Question: I need to see my Nexus 7 on the adb devices list.
Although I enable the "" USB debugging "" on the device, but when I try to see the "" adb devices "", then no device is attached?

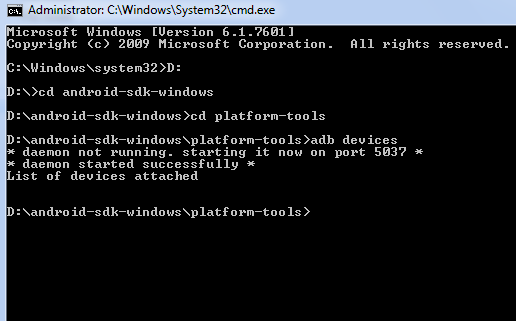
Answer: 1. First you have to download Google USB Driver
2. Connect your Android-powered device to your computer's USB port.
3. Right-click on Computer from your desktop or Windows Explorer, and select Manage.
4. Select Devices in the left pane.
5. Locate and expand Other device in the right pane.
6. Right-click the device name and select Update Driver Software. This will launch the Hardware Update Wizard.
7. Select Browse my computer for driver software and click Next. Click Browse and locate the USB driver folder. (The Google USB Driver is located in \extras\google\usb_driver.)
8. Click Next to install the driver.